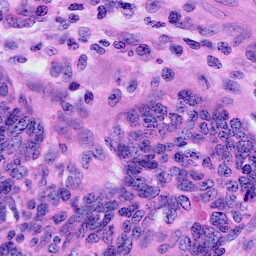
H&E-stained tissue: Cervix